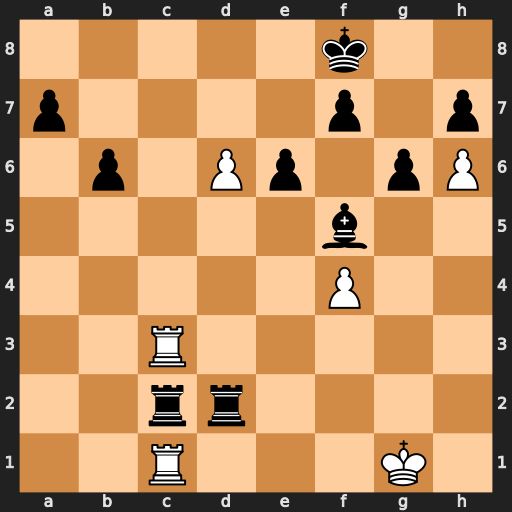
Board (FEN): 5k2/p4p1p/1p1Pp1pP/5b2/5P2/2R5/2rr4/2R3K1
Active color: w
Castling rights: -
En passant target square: -
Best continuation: Rc8+ Rxc8 Rxc8#